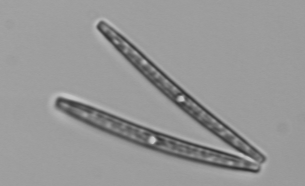
Label: Thalassionema